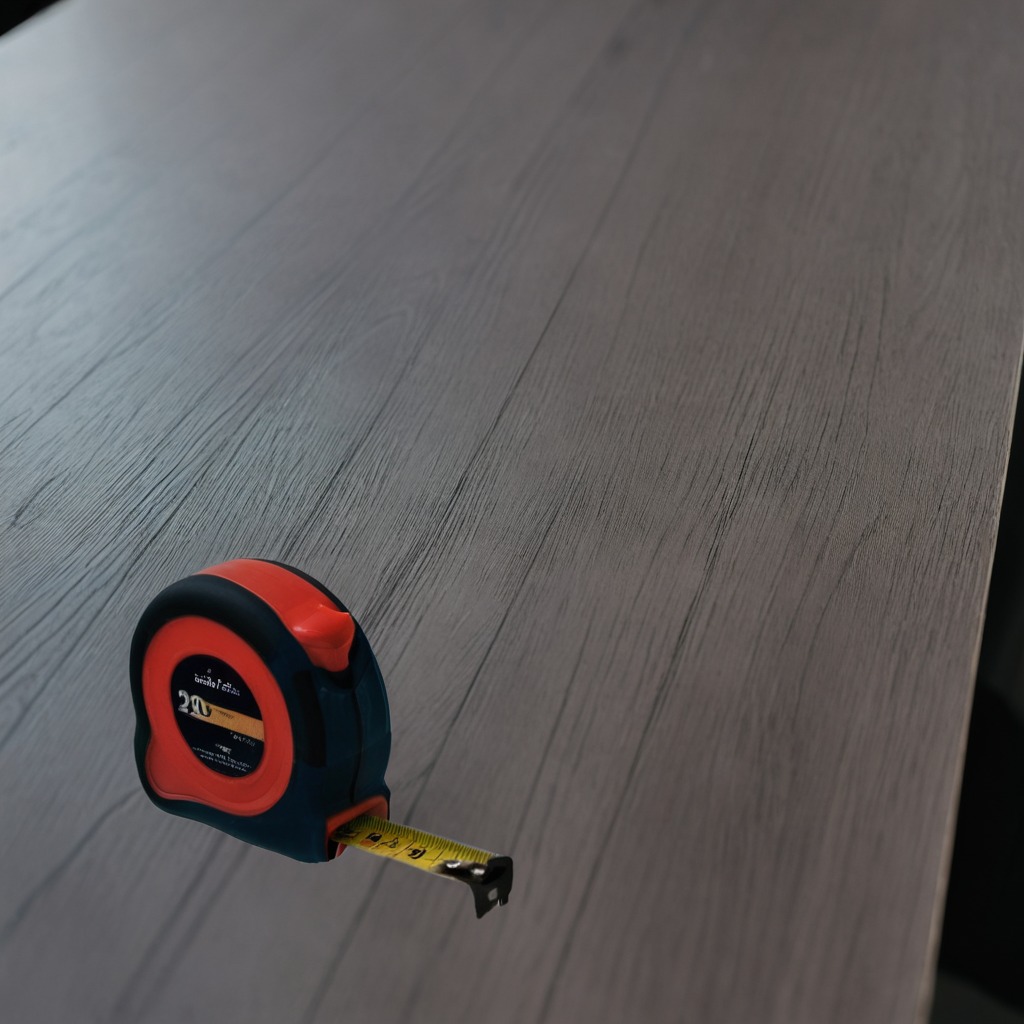
A measuring tape is lying on the old table in the garage at twilight.